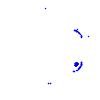
Particle: electron